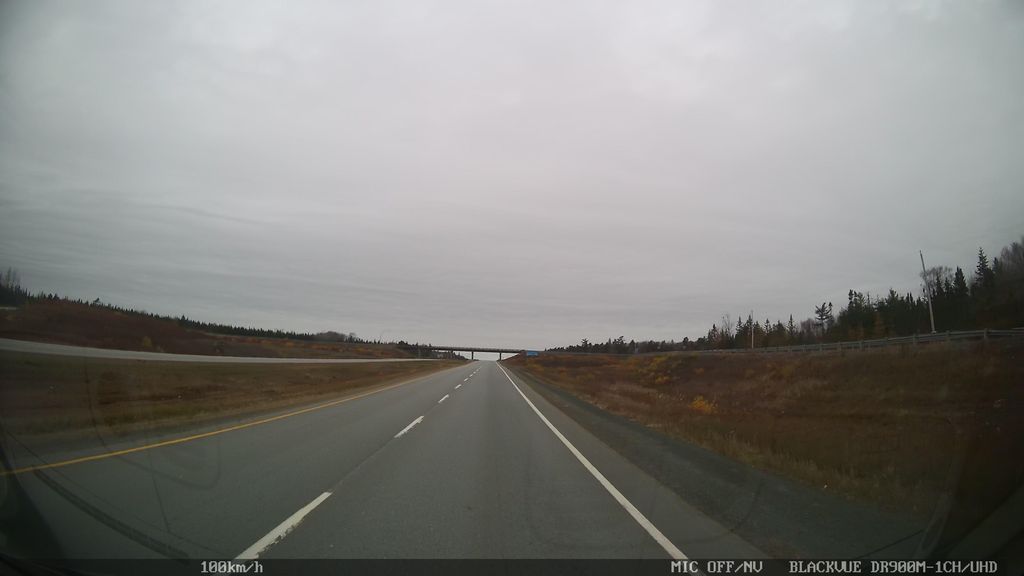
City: halifax